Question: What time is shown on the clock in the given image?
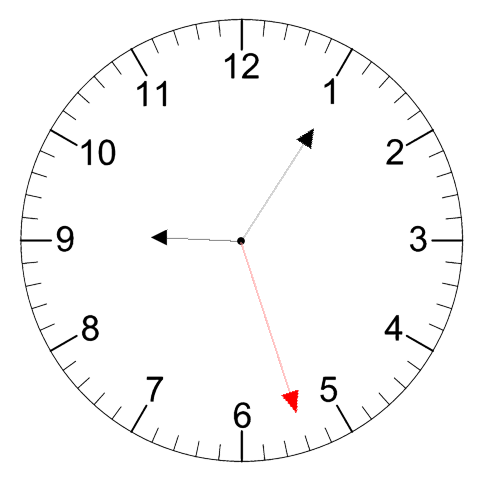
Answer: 09:05:27